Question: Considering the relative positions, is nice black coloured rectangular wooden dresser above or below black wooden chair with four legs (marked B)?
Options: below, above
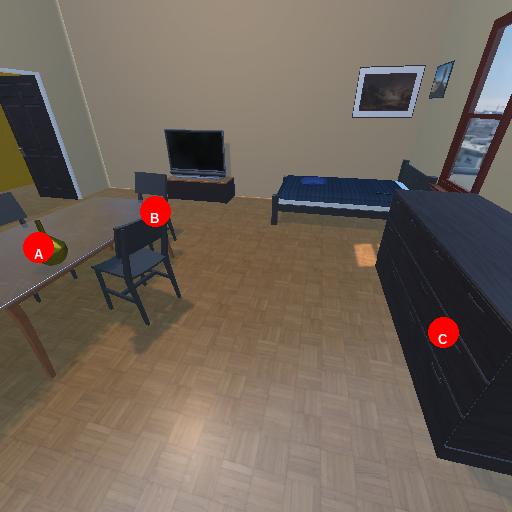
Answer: below